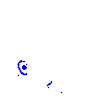
Particle: kaon